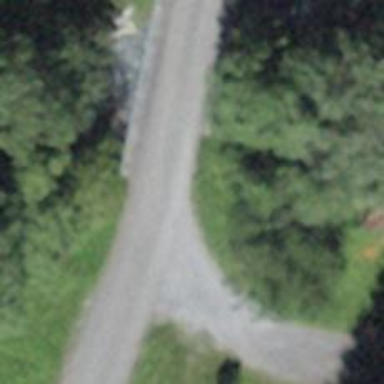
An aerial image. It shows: Unclassified road with asphalt surface is on bridge.